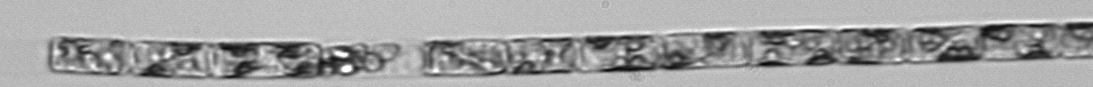
Label: Guinardia_delicatula_TAG_internal_parasite